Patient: sex M, age 75
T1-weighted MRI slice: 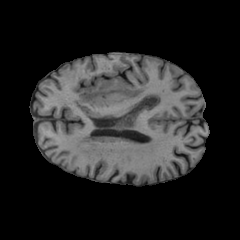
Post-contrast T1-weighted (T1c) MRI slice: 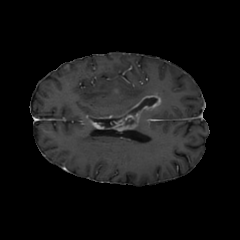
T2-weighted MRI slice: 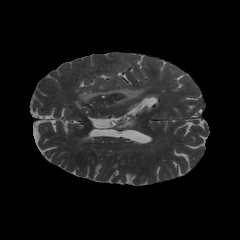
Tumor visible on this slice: yes
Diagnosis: Glioblastoma, IDH-wildtype
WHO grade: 4